Question: I have the following ViewController:

It contains two 'UILabels' at top, an 'UIImageView', below it a 'UITextView' and below this a 'UIButton'. I have arranged them using the Interface Builder following the blue line. All of this controls are inside a 'UIScrollView':
'''
[self.scrollView setContentSize:CGSizeMake(320, 660)];
[self.scrollView addSubview:self.descriptionText];
[self.scrollView addSubview:self.descriptionImage];
[self.scrollView addSubview:self.titleLabel];
[self.scrollView addSubview:self.feedNameLabel];
[self.scrollView addSubview:self.load];
'''
So when enabling 'Autolayout' option, I just selected the ViewControler and then "'Reset to Suggested Constraints in Description View Controller'". But when I run the app, the scroll still appears for the entire page, but the only control scrolling is the 'UIButton'. When scrolling up it will scroll below the 'UITextView'.
I have made the 'UITextView' to resize depending on the text, so I want my 'UIButton' to always have the same distance to the 'UITextView'. For that I have also set 'Vertical Spacing' to the 'UIButton', but like this I don't have any scroll to my page.
Using the 'Autolayout' for the first time, can I get some suggestions on what am I doing wrong ?
edit:
'''
- (void)viewDidLoad
{
[super viewDidLoad];
UIView *contentView = [[UIView alloc]initWithFrame:CGRectMake(0,0,320,660)];
[contentView addSubview:self.descriptionText];
[contentView addSubview:self.descriptionImage];
[contentView addSubview:self.titleLabel];
[contentView addSubview:self.feedNameLabel];
[contentView addSubview:self.load];
contentView.translatesAutoresizingMaskIntoConstraints = YES;
UIScrollView *scrollView = [[UIScrollView alloc] initWithFrame:CGRectMake(0, 0, 320, 660)];
//[scrollView setContentSize:CGSizeMake(320, 660)];
[scrollView addSubview:contentView];
[self.view addSubview:scrollView];
// to resize UITextField
[self.descriptionText sizeToFit];
[self.descriptionText layoutIfNeeded];
self.descriptionText.scrollEnabled = NO;
}
'''
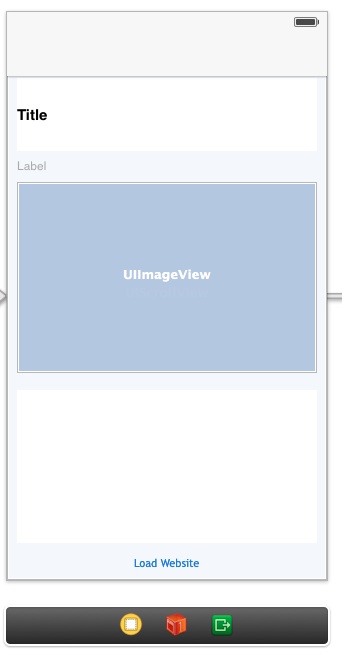
Answer: Autolayout is a bit tricky when it comes to 'UIScrollView' subviews. I would recommend:
1-Embed all your controls (descriptionText + descriptionImage + titleLabel + feedNameLabel + load) into a 'UIView' first, say 'contentView':
'''
UIView *contentView = [[UIView alloc]initWithFrame:CGRectMake(0,0,320,660)];
//add all controls as subviews to contenView
'''
2-Add 'contentView' as subview of 'self.scrollView'.
3-Keep the 'translatesAutoresizingMaskIntoConstraints' property of 'contentView' to 'YES'.
I recommend you read this technical note from Apple <URL>.